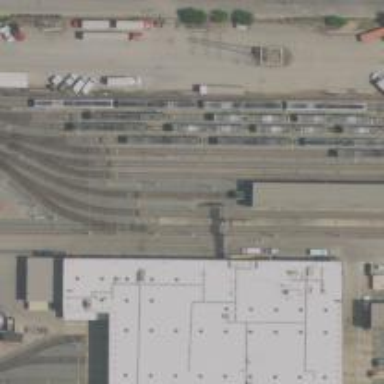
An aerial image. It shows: Light rail yard with electrified contact lines.